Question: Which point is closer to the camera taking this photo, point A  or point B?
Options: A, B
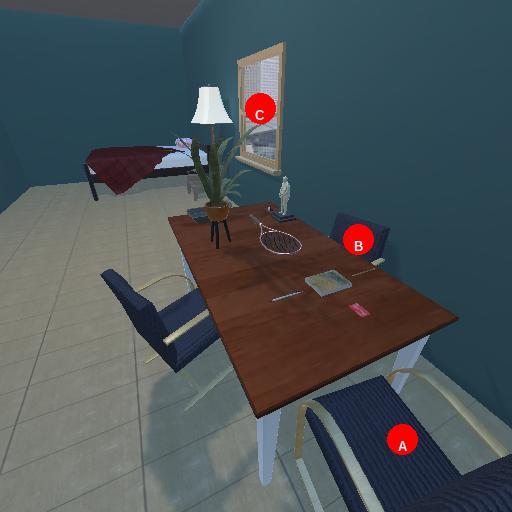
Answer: A